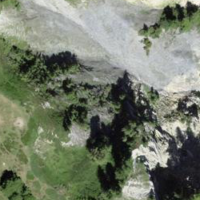
EUNIS habitat code: 23
Species observed at this site:
Arnica montana